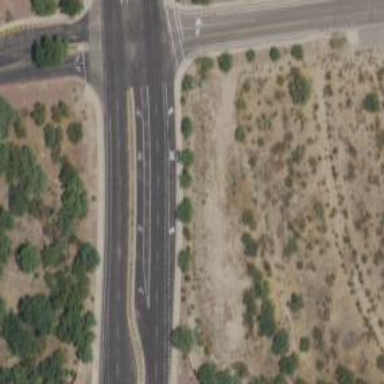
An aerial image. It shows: Tertiary road with asphalt surface.